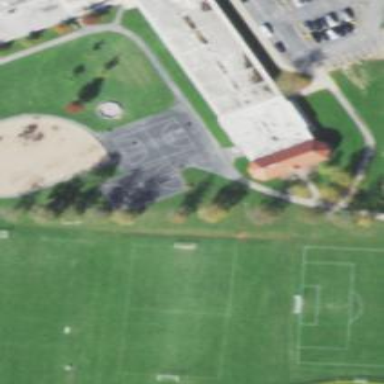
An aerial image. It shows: Basketball court located in leisure land pitch.